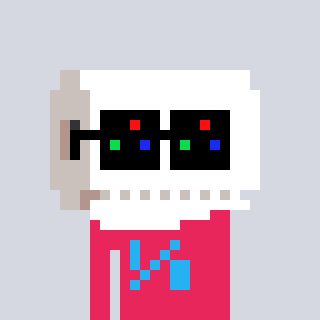
a pixel art character with square black sunglasses, a toiletpaper-full-shaped head and a redpinkish-colored body on a cool background